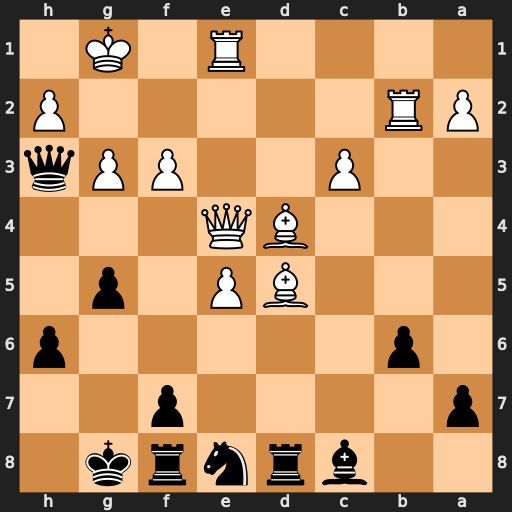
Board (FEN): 2brnrk1/p4p2/1p5p/3BP1p1/3BQ3/2P2PPq/PR5P/4R1K1
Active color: b
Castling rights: -
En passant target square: -
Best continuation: Bf5 e6 Bxe4 exf7+ Rxf7